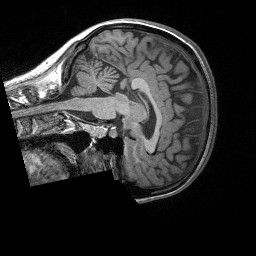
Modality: T1w
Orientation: sagittal
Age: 33
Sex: female
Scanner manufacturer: siemens
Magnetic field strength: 3 T
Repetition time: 1.9 s
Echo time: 0.00252 s